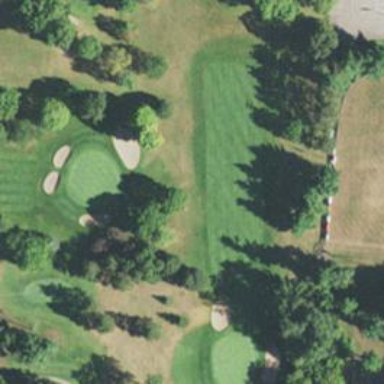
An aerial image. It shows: View of golf hole.